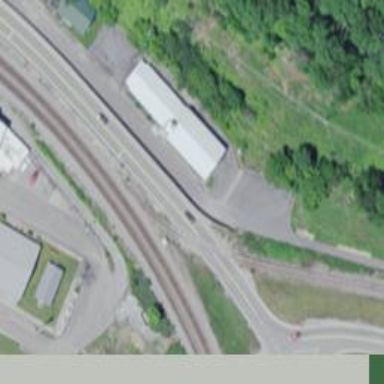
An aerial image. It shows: Abandoned railway.